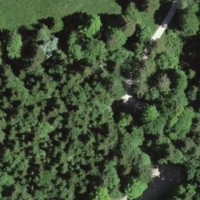
EUNIS habitat code: 44
Species observed at this site:
Cardamine heptaphylla